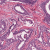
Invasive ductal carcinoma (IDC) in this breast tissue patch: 0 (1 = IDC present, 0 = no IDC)